【题型】填空题　【知识点】立体几何　【难度】medium
已知四棱锥 \(P-ABCD\) 的底面为矩形，\(AB = 2\sqrt{3}\)，\(BC = 4\)，侧面 \(PAB\) 为正三角形且垂直于底面 \(ABCD\)，\(M\) 为四棱锥 \(P-ABCD\) 内切球表面上一点，则点 \(M\) 到直线 \(CD\) 距离的最小值为 \underline{\quad\quad}.
【解答】
【答案】\(\sqrt{10} - 1\)

【分析】根据题意得到平面 \(PHN\) 截四棱锥 \(P-ABCD\) 的内切球 \(O\) 所得的截面为大圆，在 \(\triangle PHN\) 中计算得到内切球半径，最后利用线面垂直的判定定理和性质定理得到 \(ON \perp CD\)，结合球的性质得到距离的最小值.

【详解】如图，过点 \(P\) 作 \(PH \perp AB\)，交 \(AB\) 于点 \(H\)，由侧面 \(PAB\) 为正三角形可知 \(H\) 为 \(AB\) 中点，
设 \(CD\) 中点为 \(N\)，连接 \(HN\).

由题意得，平面 \(PHN\) 截四棱锥 \(P-ABCD\) 的内切球 \(O\) 所得的截面为大圆，
此圆为 \(\triangle PHN\) 的内切圆，设内切圆半径为 \(r\)，与 \(HN\)，\(PH\) 分别相切于点 \(E\)，\(F\)，

因为平面 \(PAB \perp\) 平面 \(ABCD\)，平面 \(PAB \cap\) 平面 \(ABCD = AB\)，
\(PH \perp AB\)，\(PH \subset\) 平面 \(ABCD\)，所以 \(PH \perp\) 平面 \(ABCD\)，
而 \(HN \subset\) 平面 \(ABCD\)，则 \(PH \perp HN\).

因为 \(AB = 2\sqrt{3}\)，\(BC = 4\)，所以 \(PH = 3\)，\(HN = 4\)，\(PN = 5\)，
在 \(\triangle PHN\) 中，\(S_{\triangle PHN} = \frac{1}{2} \times 3 \times 4 = \frac{1}{2}r(3 + 4 + 5)\)，解得 \(r = 1\)，
所以四棱锥 \(P-ABCD\) 的内切球的半径为 \(1\).

连接 \(ON\)，因为 \(PH \perp\) 平面 \(ABCD\)，\(CD \subset\) 平面 \(ABCD\)，所以 \(PH \perp CD\)，
又 \(CD \perp HN\)，\(PH\)，\(HN \subset\) 平面 \(PHN\)，\(PH \cap HN = H\)，所以 \(CD \perp\) 平面 \(PHN\)，
因为 \(ON \subset\) 平面 \(PHN\)，所以 \(ON \perp CD\).

所以内切球表面上一点 \(M\) 到直线 \(CD\) 的距离的最小值即为线段 \(ON\) 的长减去球的半径，
又 \(ON = \sqrt{OE^2 + EN^2} = \sqrt{1^2 + 3^2} = \sqrt{10}\)，

所以四棱锥 \(P-ABCD\) 内切球表面上一点到直线 \(CD\) 的距离的最小值为 \(\sqrt{10} - 1\).

故答案为：\(\sqrt{10} - 1\).

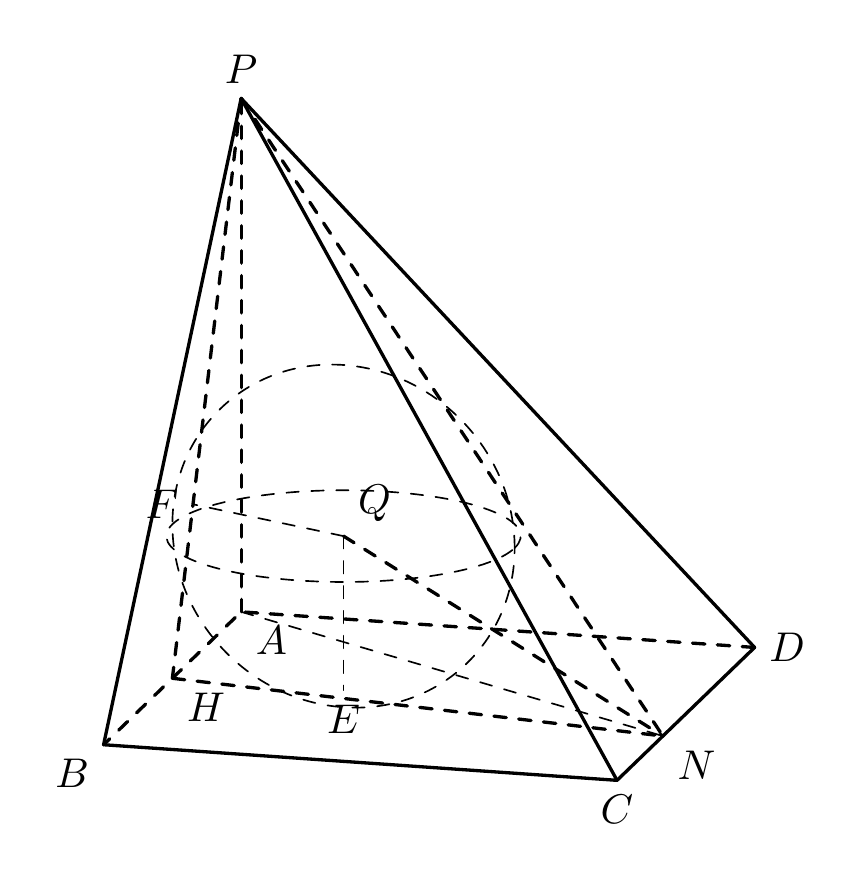